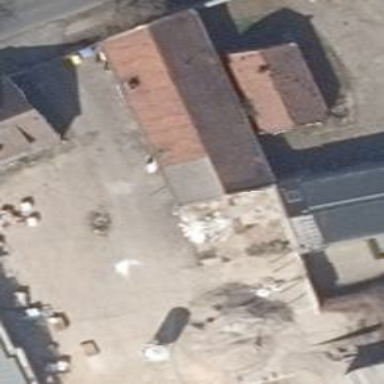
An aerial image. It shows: Historic stable building.